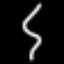
Label: squiggle